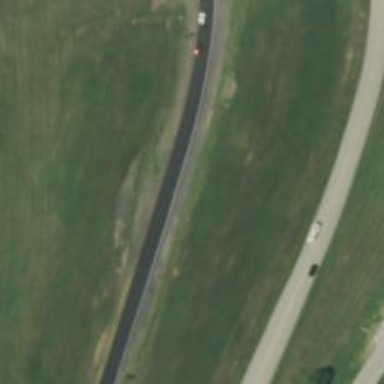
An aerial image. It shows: Trunk link road with asphalt surface.